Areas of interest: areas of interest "Taizhou City Fenda Driving School"
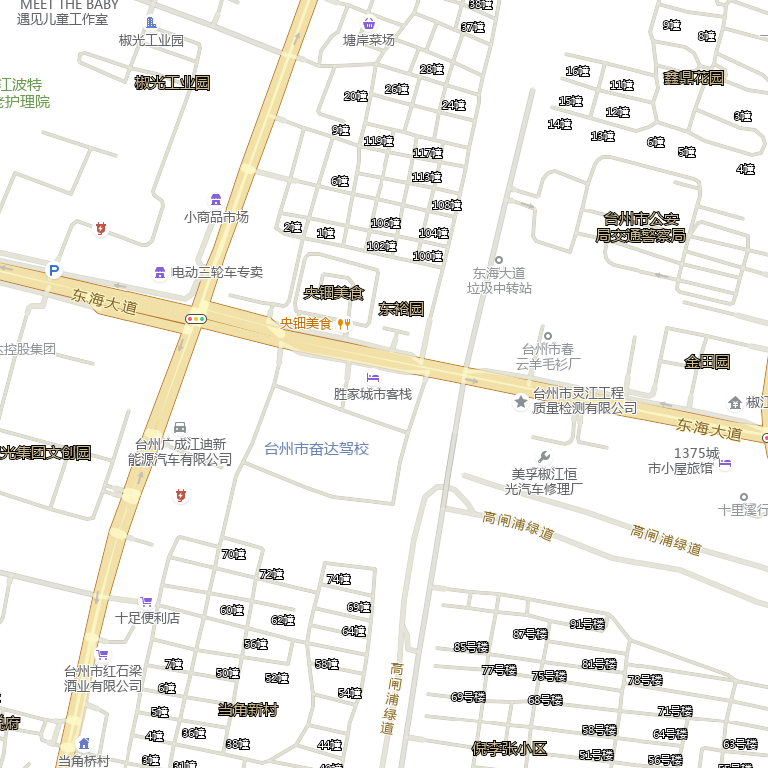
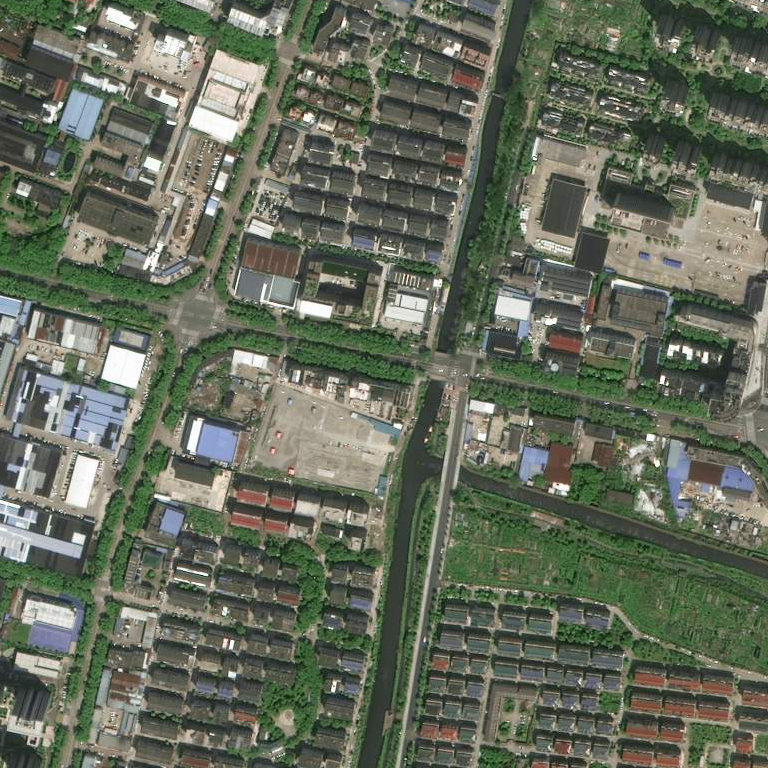